Interaction volume radius: 5 \u00c5
Interaction volume height: 20 \u00c5
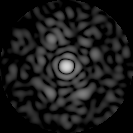
Disorder parameter: 0.8281